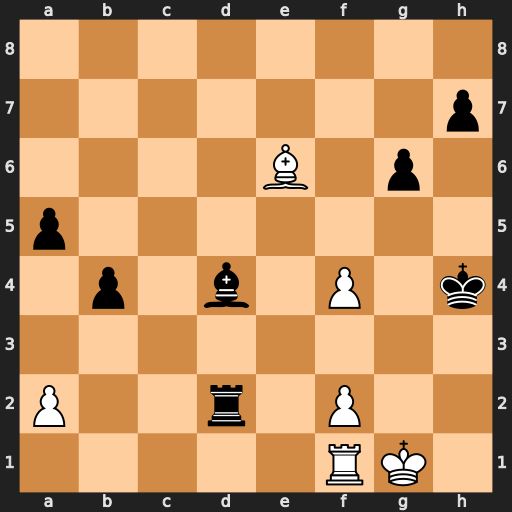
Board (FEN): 8/7p/4B1p1/p7/1p1b1P1k/8/P2r1P2/5RK1
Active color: w
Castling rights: -
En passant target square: -
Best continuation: Kg2 Rxf2+ Rxf2